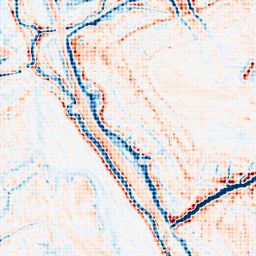
Category: edge_preserving
Decomposition family: bilateral
Decomposition parameters: d: 15
sigma_color: 50
sigma_space: 150
Upsampling method: sinc_blackman
Upsampling parameters: scale: 4
kernel_size: 4
Upsampling scale: 4